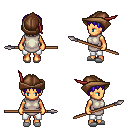
a pixel art fantasy rpg character, female body template, human, tanned skin, white tunic, white pants, blue plain hairstyle, leather cap, white slippers, spear, four views (front, back, left, right), 2x2 character sprite sheet, small pixel art, hard edges, no anti-aliasing